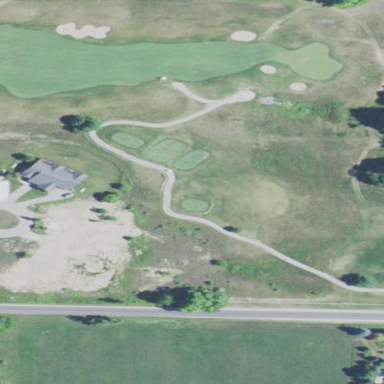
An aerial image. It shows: Area with grass used as rough in golf course.